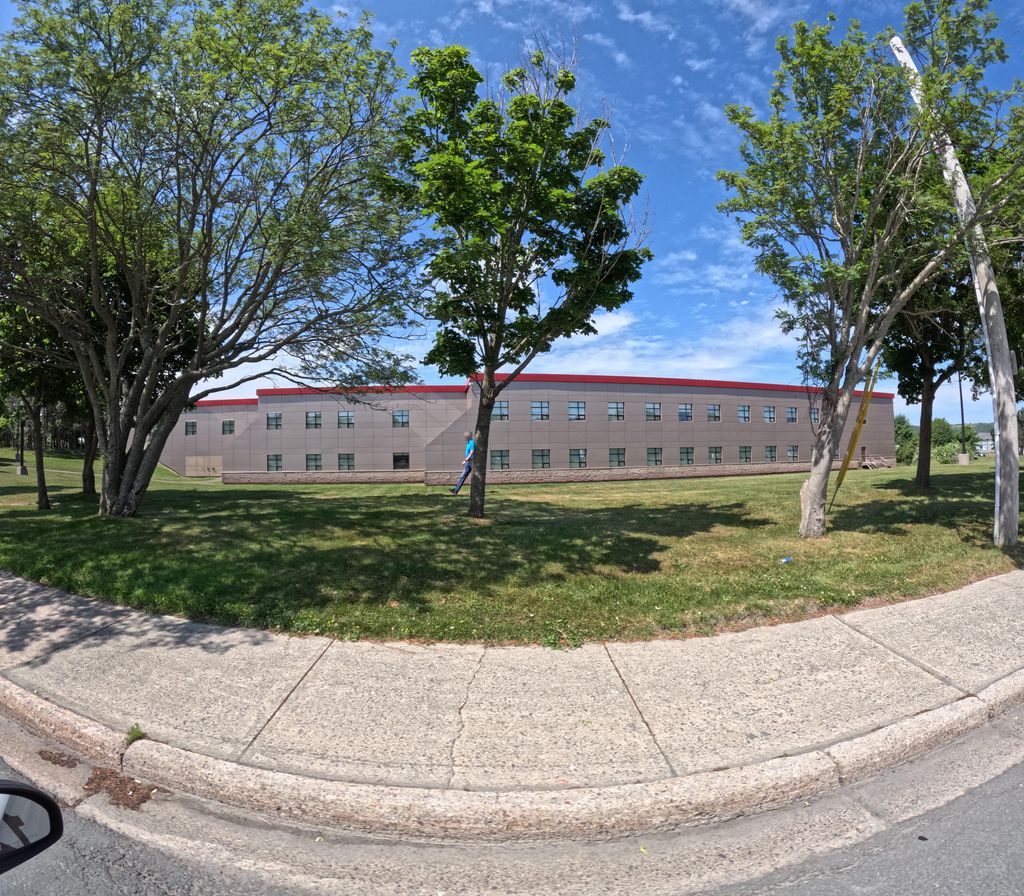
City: st_johns